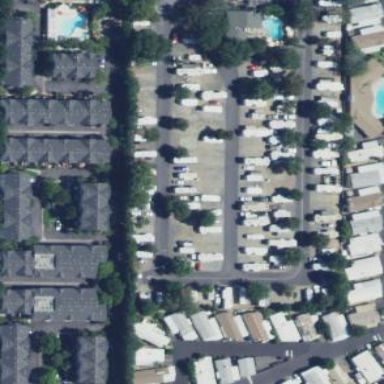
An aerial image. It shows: Caravan site for tourism.